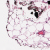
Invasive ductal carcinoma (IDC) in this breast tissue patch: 0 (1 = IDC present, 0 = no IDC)